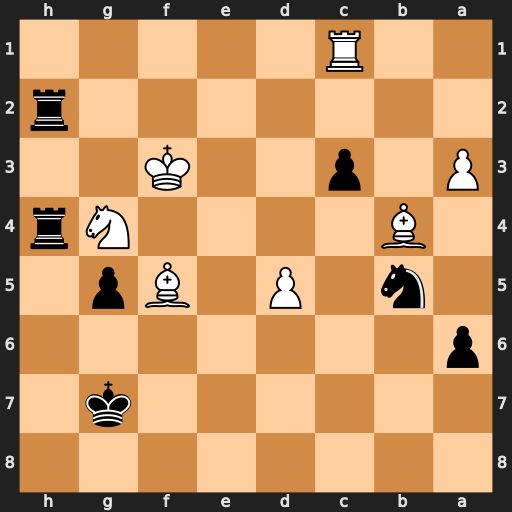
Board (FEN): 8/6k1/p7/1n1P1Bp1/1B4Nr/P1p2K2/7r/2R5
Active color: b
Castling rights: -
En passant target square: -
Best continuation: R4h3+ Ke4 Re2+ Ne3 Rexe3#